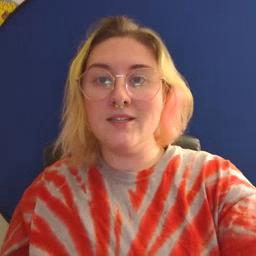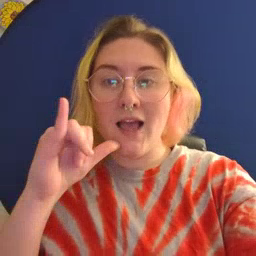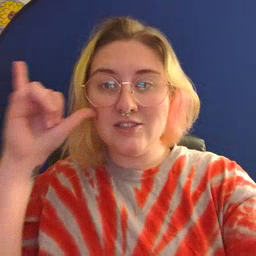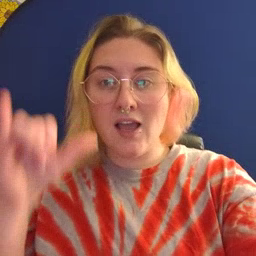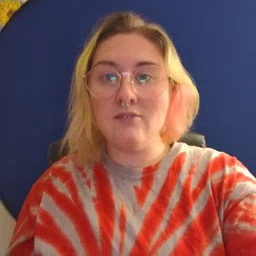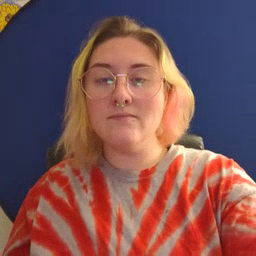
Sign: yesterday